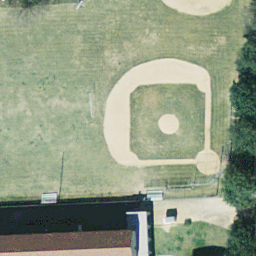
Label: baseball diamond